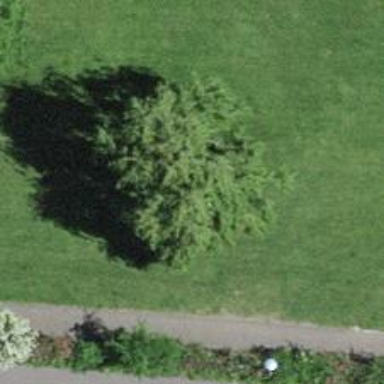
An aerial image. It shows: Broadleaved deciduous tree located in park.